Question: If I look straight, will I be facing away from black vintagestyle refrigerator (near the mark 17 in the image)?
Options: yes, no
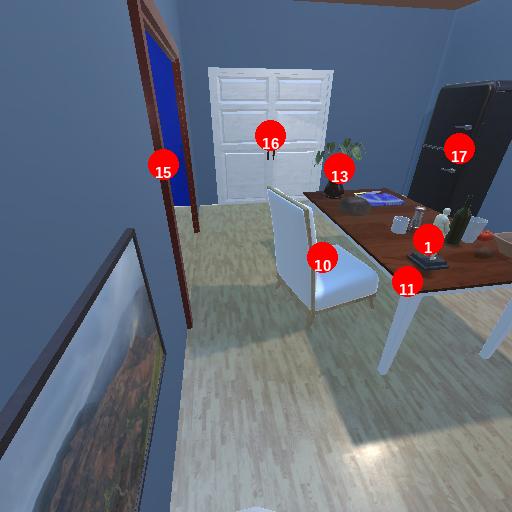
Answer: yes